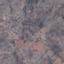
Land use / land cover class: HerbaceousVegetation